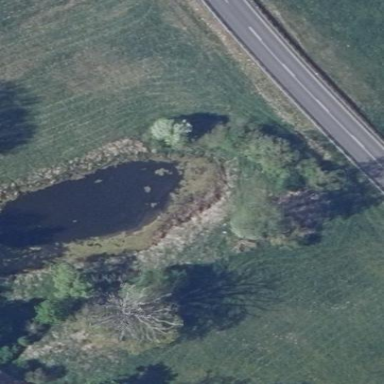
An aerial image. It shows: Peaceful pond surrounded by nature.